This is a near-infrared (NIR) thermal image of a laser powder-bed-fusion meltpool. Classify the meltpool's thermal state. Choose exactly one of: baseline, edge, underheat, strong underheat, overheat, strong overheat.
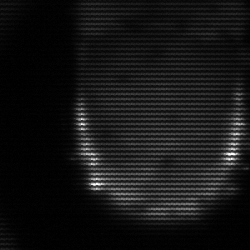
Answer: baseline